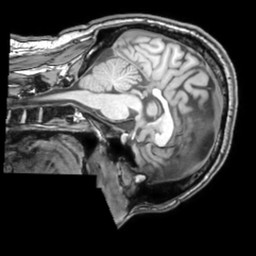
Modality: T1w
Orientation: sagittal
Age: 30
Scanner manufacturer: philips
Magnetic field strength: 3 T
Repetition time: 0.007 s
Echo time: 0.003501 s